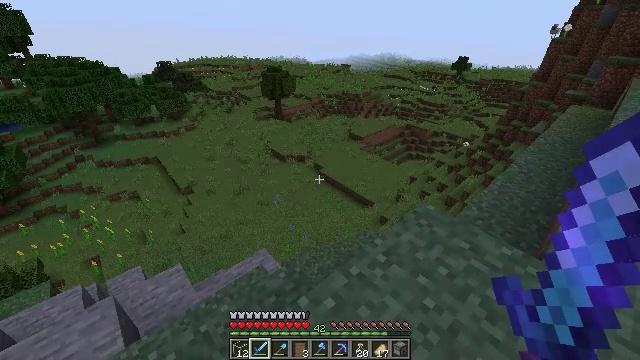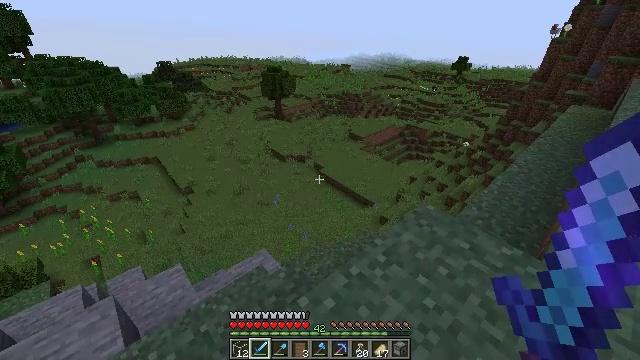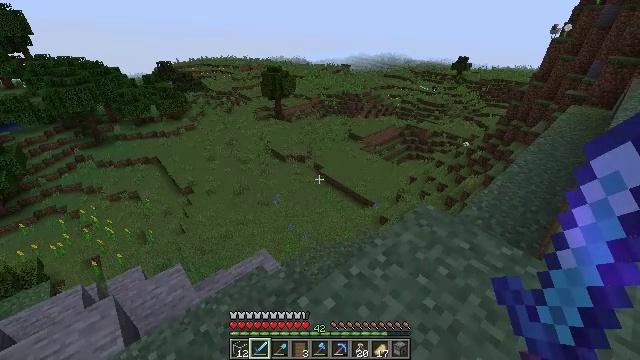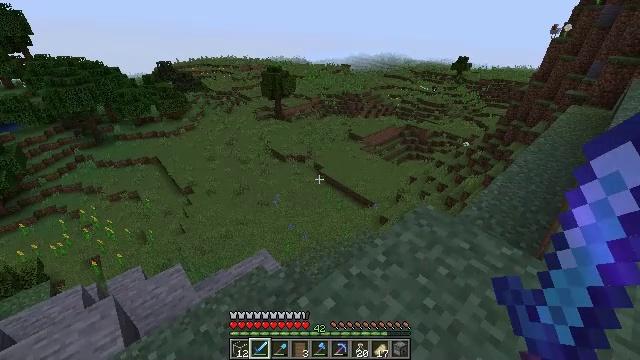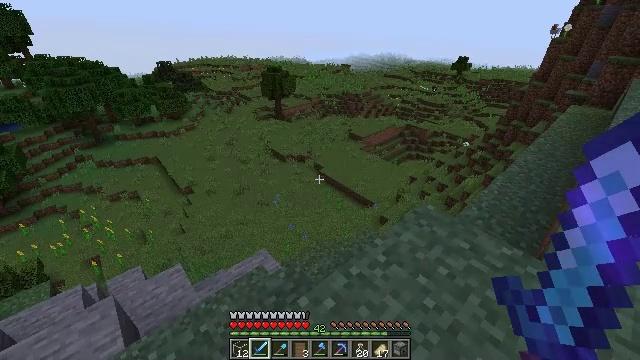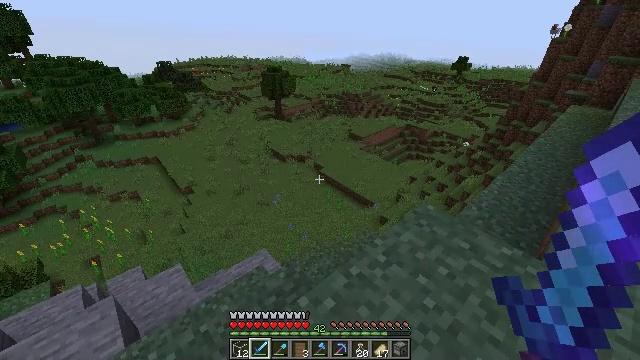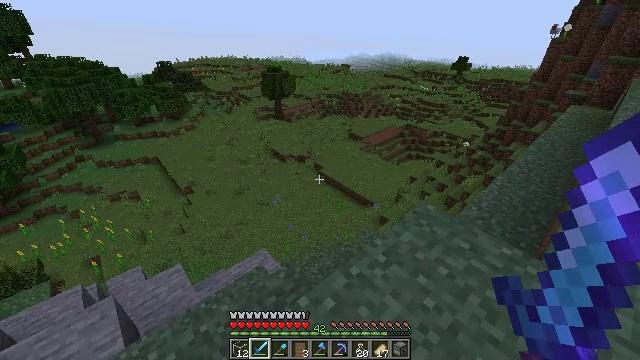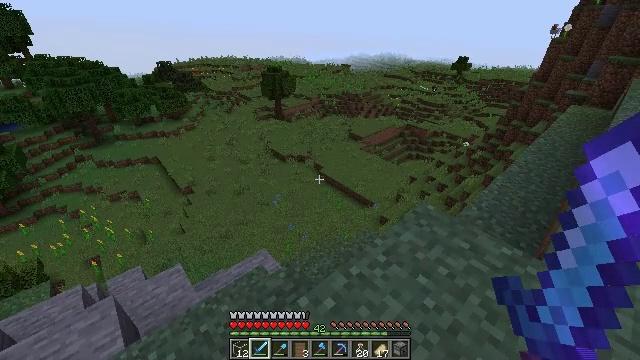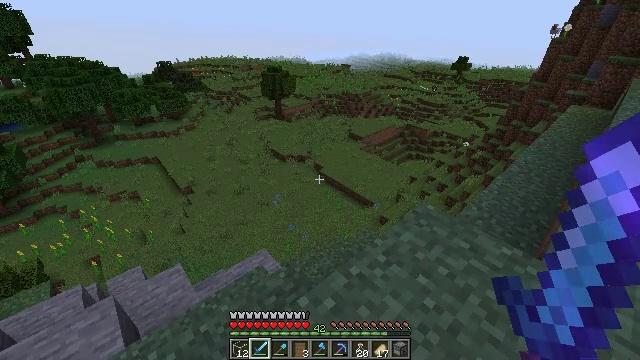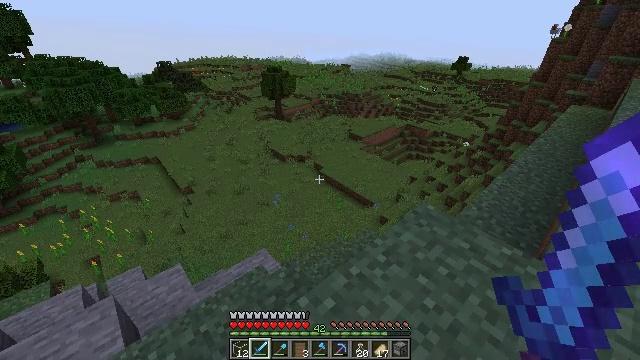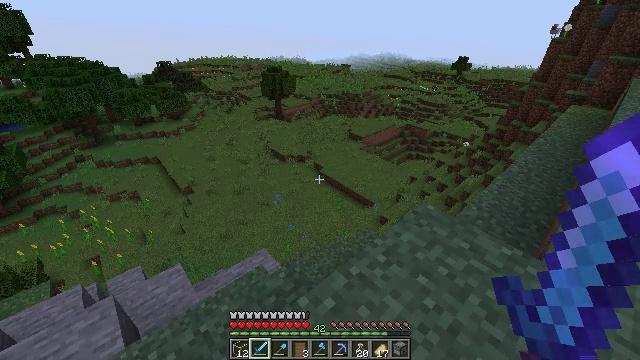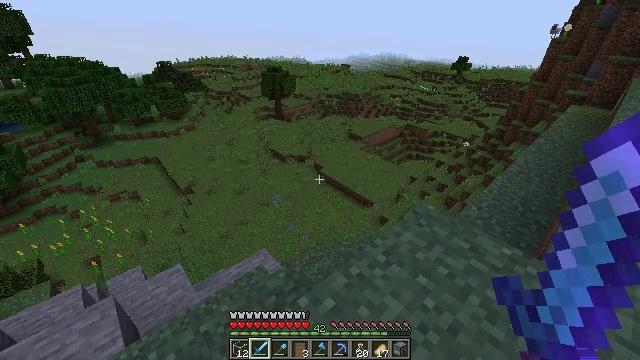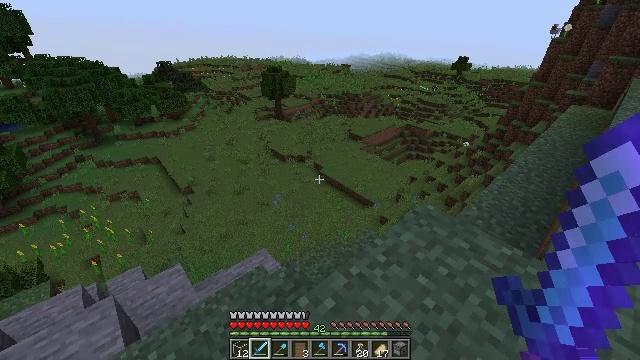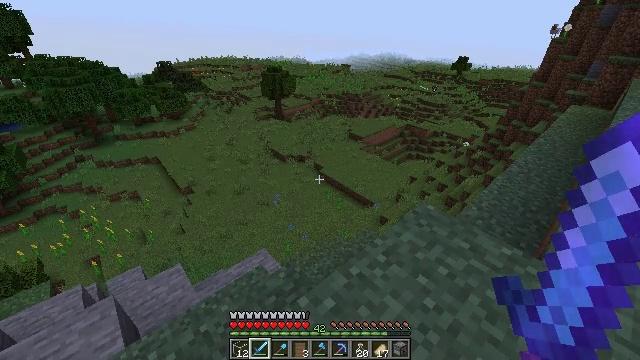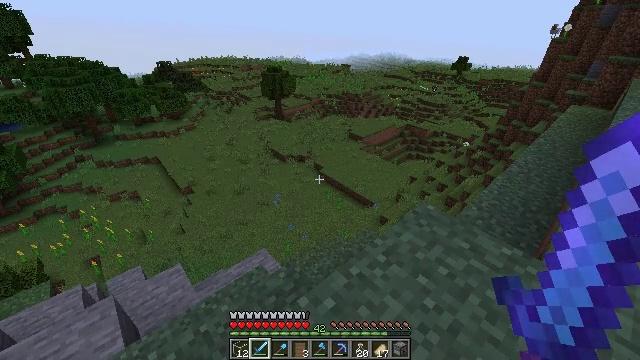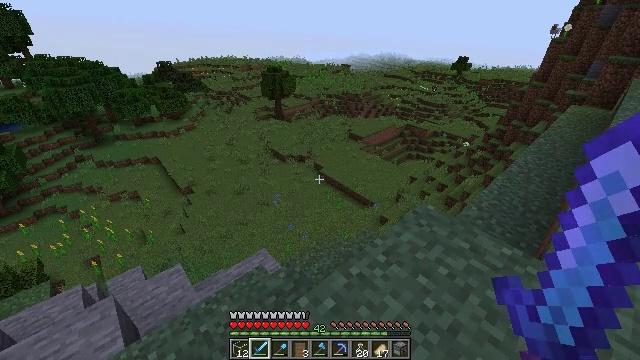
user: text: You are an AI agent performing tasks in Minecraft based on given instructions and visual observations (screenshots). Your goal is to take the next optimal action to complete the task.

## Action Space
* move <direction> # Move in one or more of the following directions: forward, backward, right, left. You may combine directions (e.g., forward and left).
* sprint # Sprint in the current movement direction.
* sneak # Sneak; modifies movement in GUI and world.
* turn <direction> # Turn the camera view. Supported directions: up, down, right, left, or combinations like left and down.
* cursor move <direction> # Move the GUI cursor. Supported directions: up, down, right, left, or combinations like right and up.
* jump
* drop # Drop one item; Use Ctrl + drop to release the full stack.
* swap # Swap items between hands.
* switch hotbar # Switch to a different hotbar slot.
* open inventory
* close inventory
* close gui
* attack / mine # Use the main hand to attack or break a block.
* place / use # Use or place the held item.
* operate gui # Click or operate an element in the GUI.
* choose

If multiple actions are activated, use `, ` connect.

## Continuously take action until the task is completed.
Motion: motion action
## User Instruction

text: Kill mobs.
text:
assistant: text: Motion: no_op
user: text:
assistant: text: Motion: no_op
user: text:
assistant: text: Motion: no_op
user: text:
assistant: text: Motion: no_op
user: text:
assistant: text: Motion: no_op
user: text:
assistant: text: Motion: no_op
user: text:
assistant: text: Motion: no_op
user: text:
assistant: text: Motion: no_op
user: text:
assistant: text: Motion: no_op
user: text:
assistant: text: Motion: no_op
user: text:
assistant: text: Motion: no_op
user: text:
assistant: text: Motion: no_op
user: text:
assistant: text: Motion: no_op
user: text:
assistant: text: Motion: no_op
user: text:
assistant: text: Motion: no_op
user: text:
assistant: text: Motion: no_op
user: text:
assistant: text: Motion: no_op
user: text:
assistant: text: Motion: no_op
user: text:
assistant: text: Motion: no_op
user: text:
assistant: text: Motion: no_op
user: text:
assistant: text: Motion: no_op
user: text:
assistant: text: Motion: no_op
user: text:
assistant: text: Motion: no_op
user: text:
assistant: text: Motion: no_op
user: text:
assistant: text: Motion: no_op
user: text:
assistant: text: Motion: no_op
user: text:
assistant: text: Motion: no_op
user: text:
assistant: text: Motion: no_op
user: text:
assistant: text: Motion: no_op
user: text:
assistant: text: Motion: no_op